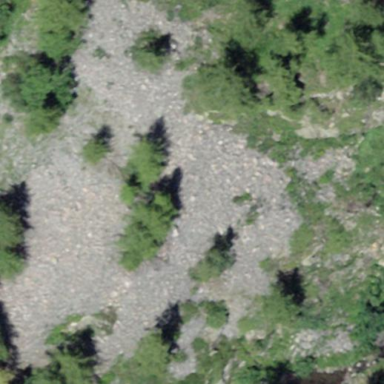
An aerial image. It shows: Scree landscape.